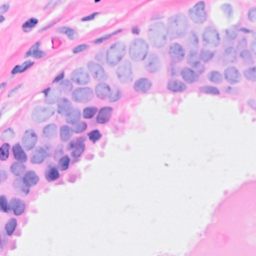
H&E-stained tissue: Breast